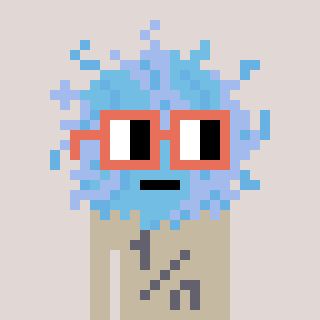
a pixel art character with square orange glasses, a lint-shaped head and a bege-colored body on a warm background